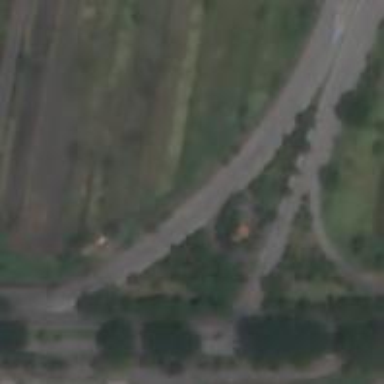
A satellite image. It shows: Trunk link highway.